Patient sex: M
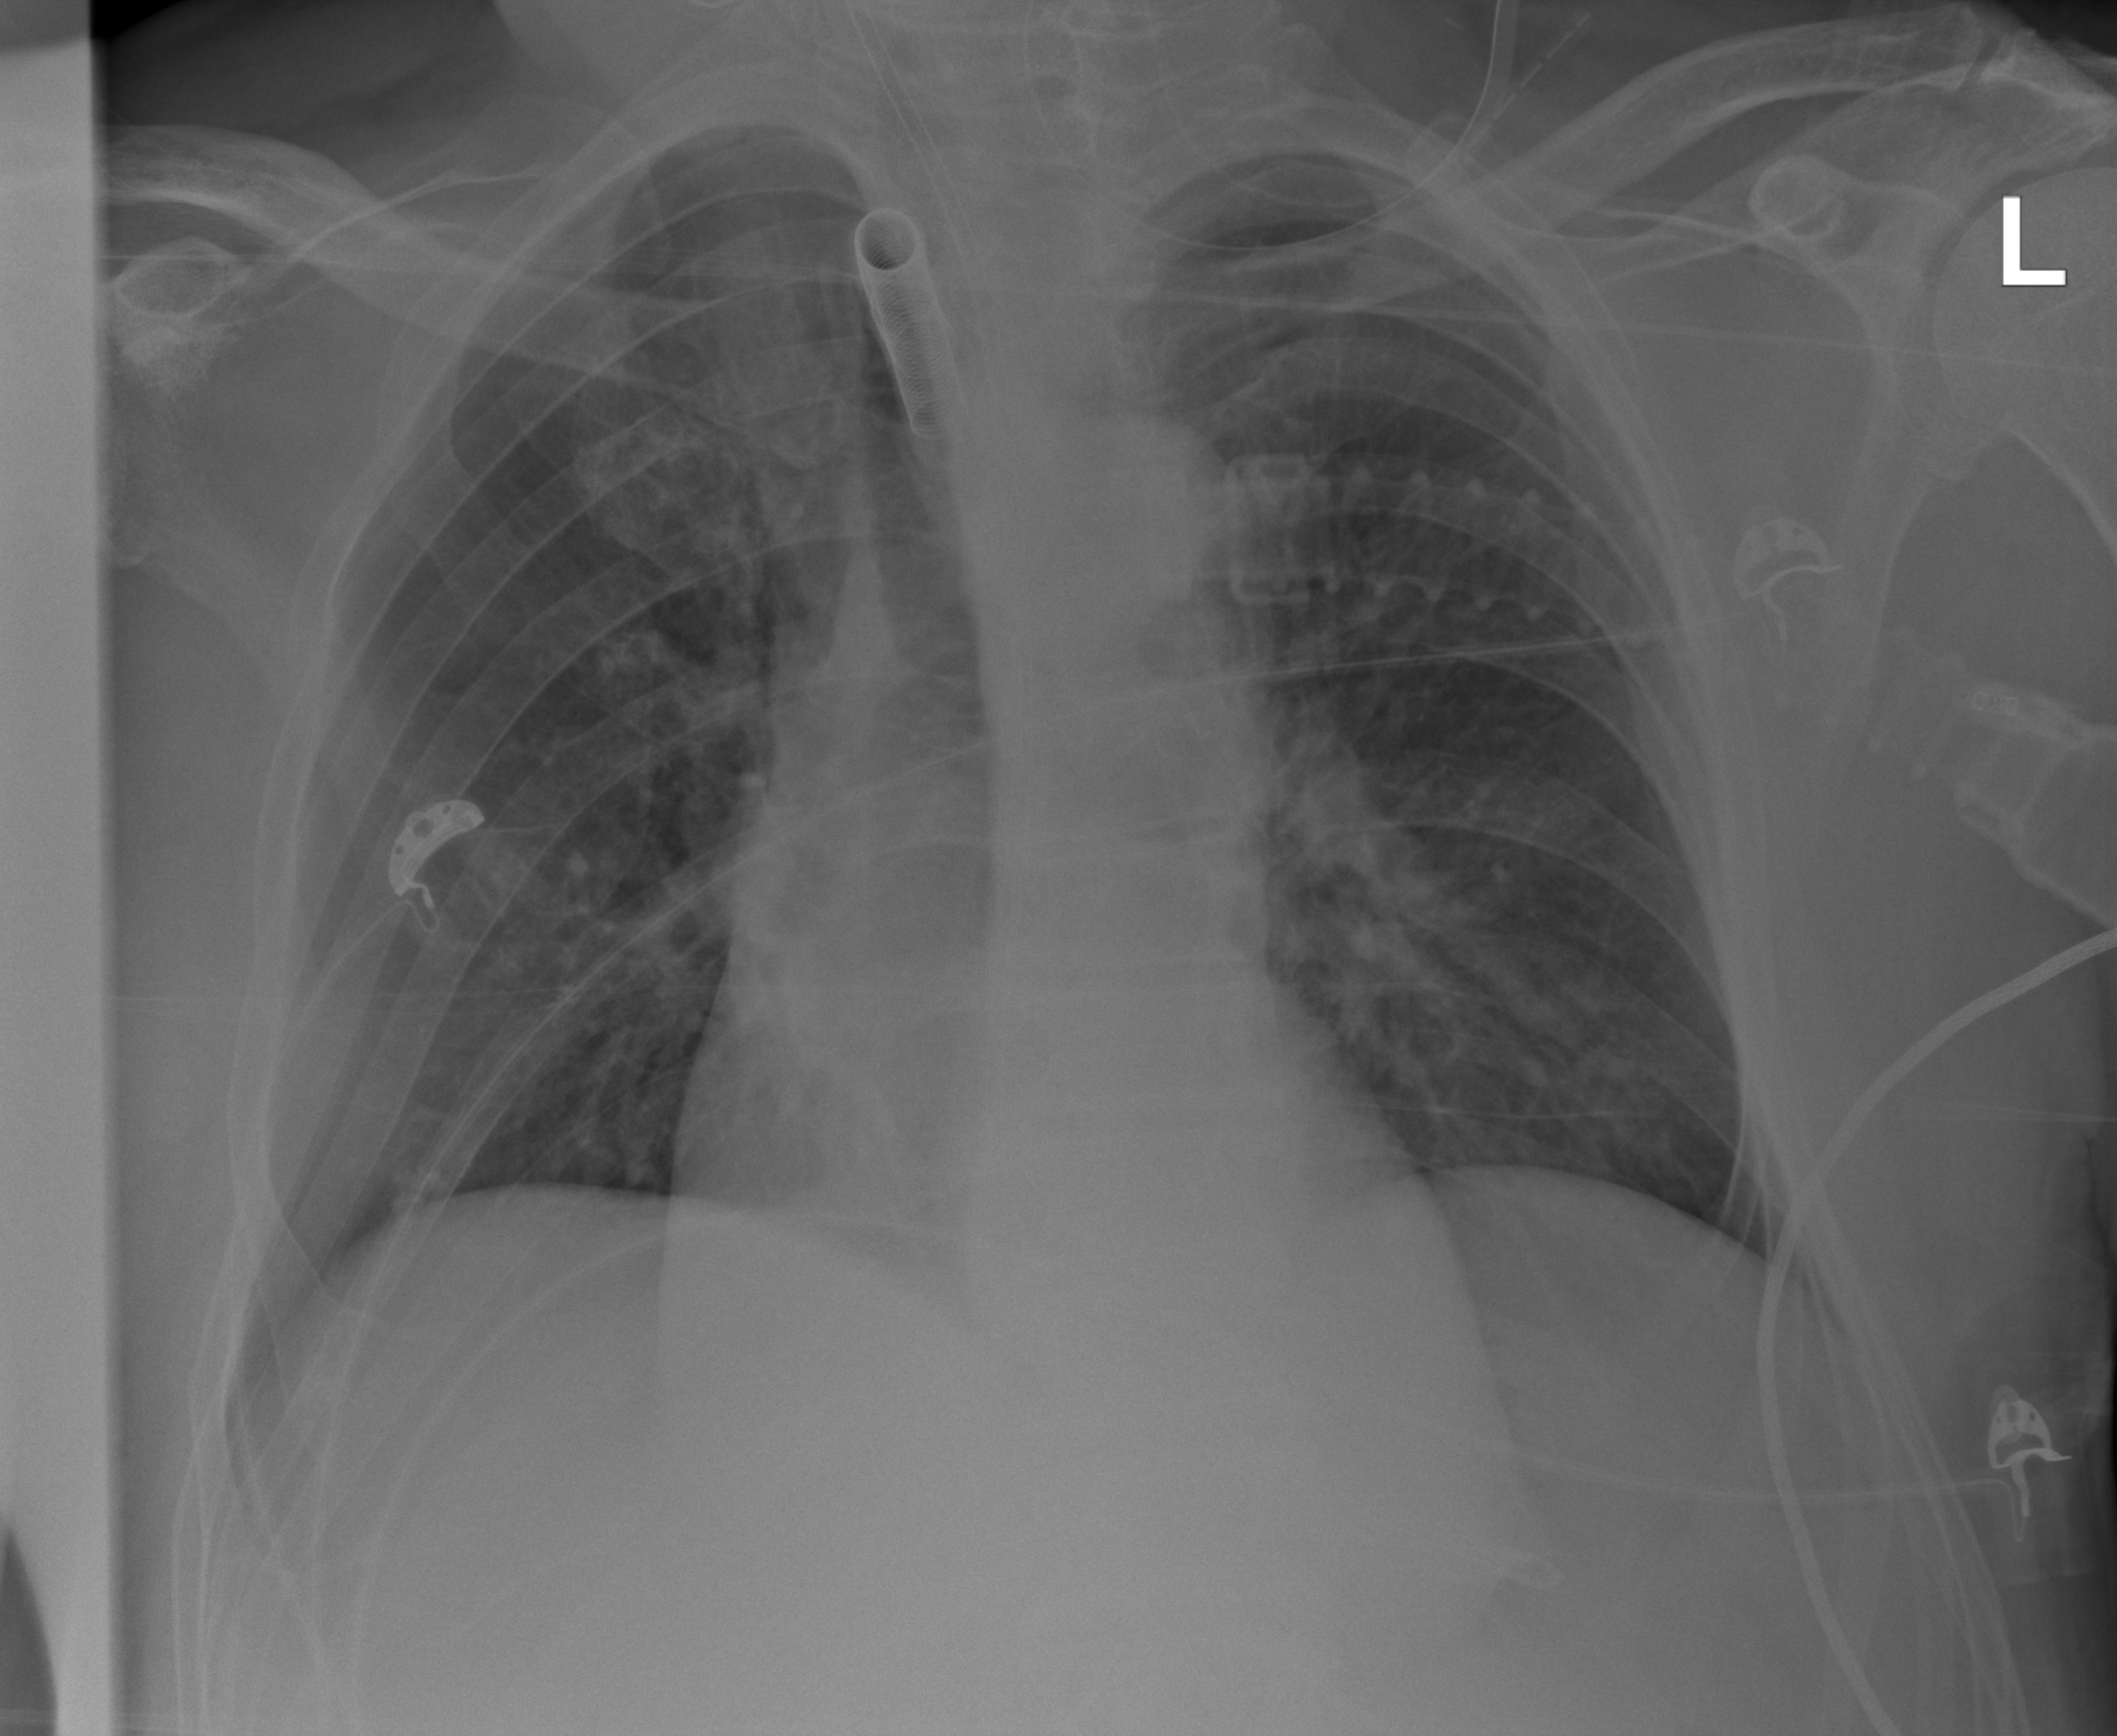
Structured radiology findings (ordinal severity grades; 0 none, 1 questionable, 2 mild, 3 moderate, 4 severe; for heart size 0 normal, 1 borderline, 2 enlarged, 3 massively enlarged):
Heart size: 0
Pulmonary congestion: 2
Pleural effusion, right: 0
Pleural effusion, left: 0
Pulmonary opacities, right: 0
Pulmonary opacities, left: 0
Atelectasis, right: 0
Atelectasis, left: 2